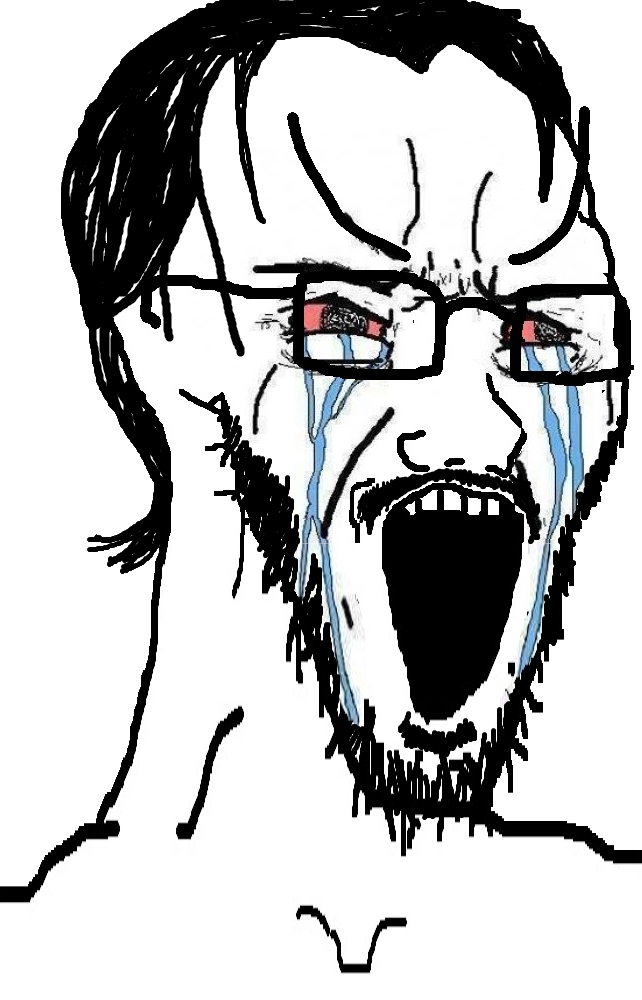
Label: 5_Soyjak